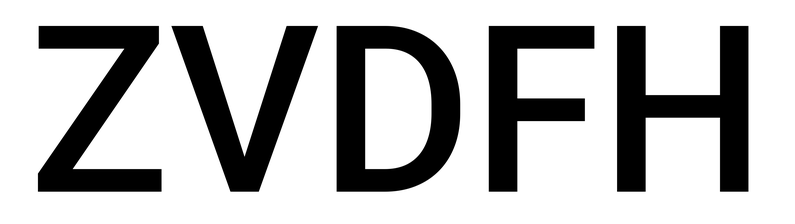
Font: Roboto_Medium